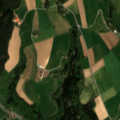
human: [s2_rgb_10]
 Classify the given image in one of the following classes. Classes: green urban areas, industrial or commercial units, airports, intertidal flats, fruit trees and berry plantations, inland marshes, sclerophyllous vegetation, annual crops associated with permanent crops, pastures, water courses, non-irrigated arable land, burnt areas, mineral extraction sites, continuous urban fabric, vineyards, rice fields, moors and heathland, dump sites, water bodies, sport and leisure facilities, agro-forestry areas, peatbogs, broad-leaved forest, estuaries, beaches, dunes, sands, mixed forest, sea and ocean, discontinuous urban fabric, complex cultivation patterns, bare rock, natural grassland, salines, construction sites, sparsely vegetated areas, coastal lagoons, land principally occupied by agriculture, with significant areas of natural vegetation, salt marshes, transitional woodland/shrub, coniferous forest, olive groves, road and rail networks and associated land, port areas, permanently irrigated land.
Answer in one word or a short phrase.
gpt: discontinuous urban fabric, non-irrigated arable land, complex cultivation patterns, land principally occupied by agriculture, with significant areas of natural vegetation, mixed forest